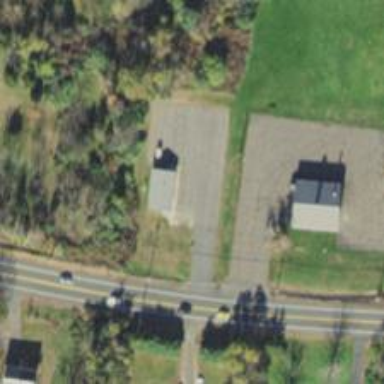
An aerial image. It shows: Post office.